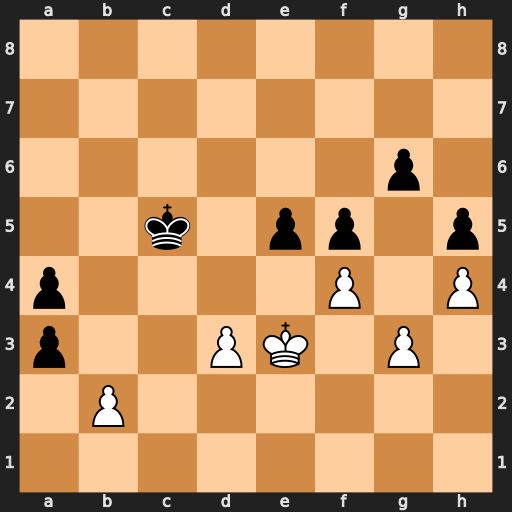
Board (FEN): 8/8/6p1/2k1pp1p/p4P1P/p2PK1P1/1P6/8
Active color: w
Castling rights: -
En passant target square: -
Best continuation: bxa3 e4 dxe4 fxe4 Kxe4